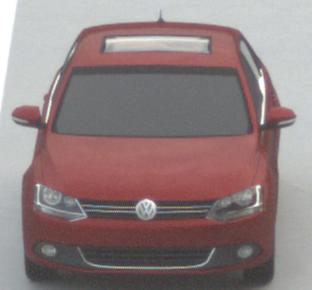
Make: VW
Model: Jetta 1.2 TSI
Detailed model: Jetta (IV)
Model produced from: 2011/01
Model produced until: 2014/08
Doors: 4
Color: red
Road condition: dry road
Daytime: morning or afternoon
Contrast: low contrast